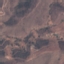
Land use / land cover: HerbaceousVegetation